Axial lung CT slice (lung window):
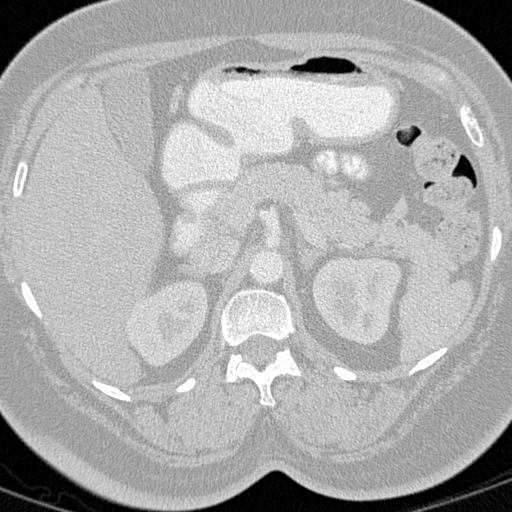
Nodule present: no